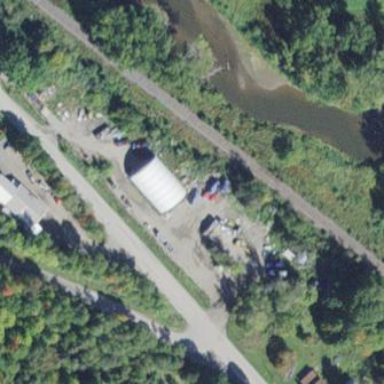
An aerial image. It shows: Waste transfer station.